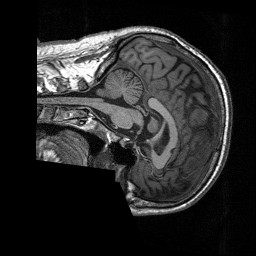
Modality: T1w
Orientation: sagittal
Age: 55
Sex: male
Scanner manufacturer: siemens
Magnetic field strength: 3 T
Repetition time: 2.4 s
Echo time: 0.00226 s